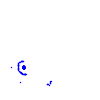
Particle: kaon